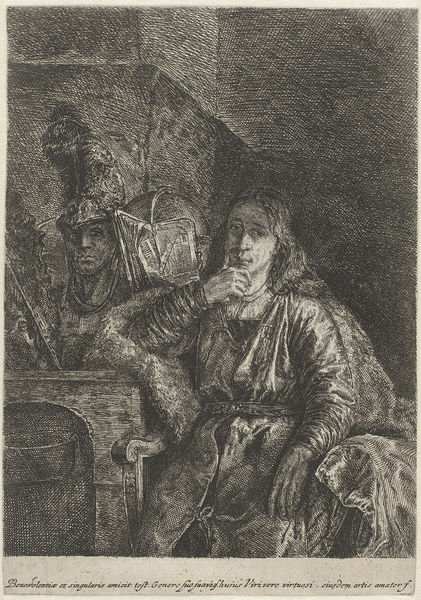
Titel: Portret van Johann Ulrich Mayr
Künstler: Johann Conrad Schnell
Standort: Amsterdam
Institution: Rijksmuseum
Schlagwörter: dunkel, feder, hand, kopf, mann, weiß, sitzen, grau, haar, hut, licht, schwarz, stuhl, tisch, zeichnung, blick, gürtel, haus, arm, lang, gewand, haare, kinn, schrift, ecke, lehne, stab, grafik, chair, portrait, room, table, melancholie, korb, wange, nische, denken, radierung, text, soldat, waffe, denker, helm, rüstung, baroque, helmet, studierzimmer, drawing, bust, gucken, warriot, man, waepons, barcque